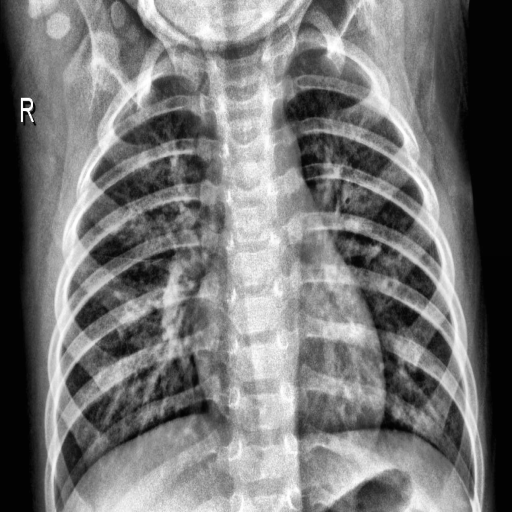
Finding: PNEUMONIA